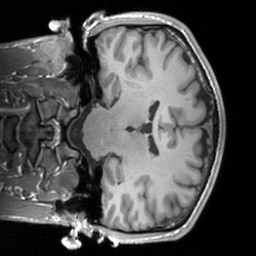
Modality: T1w
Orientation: coronal
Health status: healthy
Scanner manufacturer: siemens
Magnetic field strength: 3 T
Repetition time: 1.9 s
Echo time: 0.00226 s